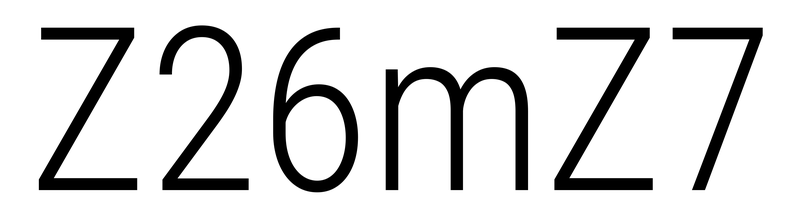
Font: Roboto_Condensed_Light